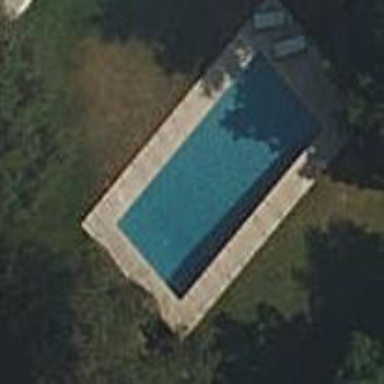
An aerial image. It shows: Swimming pool located in leisure land.